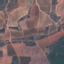
Label: PermanentCrop